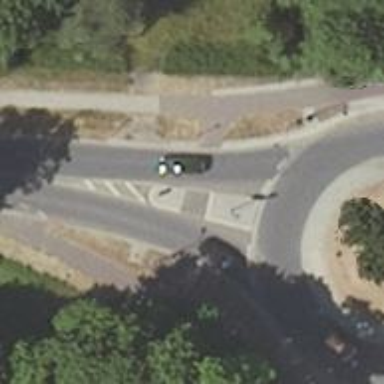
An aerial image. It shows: Unmarked crossing with pedestrian island.